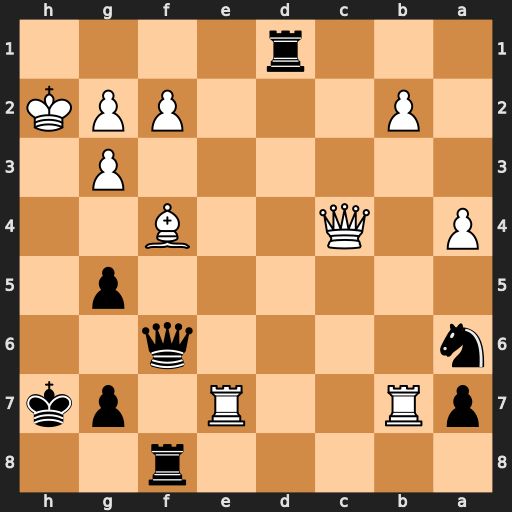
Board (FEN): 5r2/pR2R1pk/n4q2/6p1/P1Q2B2/6P1/1P3PPK/3r4
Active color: b
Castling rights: -
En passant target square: -
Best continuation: Qh6#